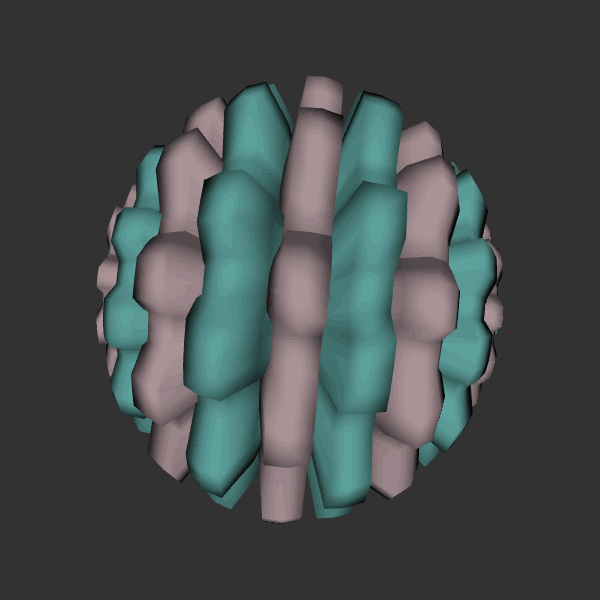
Background: dark